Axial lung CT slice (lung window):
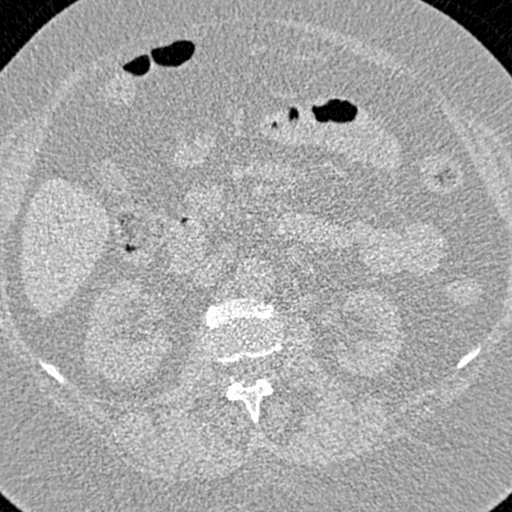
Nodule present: no